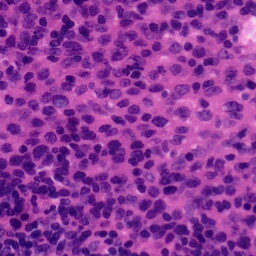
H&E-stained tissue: Tonsil